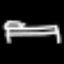
Label: bed